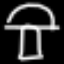
Label: mushroom